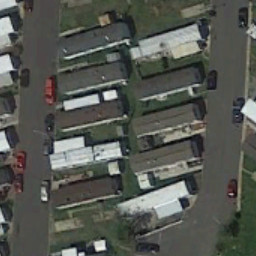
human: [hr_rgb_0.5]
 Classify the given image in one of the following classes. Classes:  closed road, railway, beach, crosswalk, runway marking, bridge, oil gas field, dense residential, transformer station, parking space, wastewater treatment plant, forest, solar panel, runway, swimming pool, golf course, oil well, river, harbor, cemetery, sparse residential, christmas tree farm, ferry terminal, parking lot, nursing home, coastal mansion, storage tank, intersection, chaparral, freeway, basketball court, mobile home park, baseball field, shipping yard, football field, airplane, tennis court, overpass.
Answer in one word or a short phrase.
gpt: mobile home park